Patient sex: M
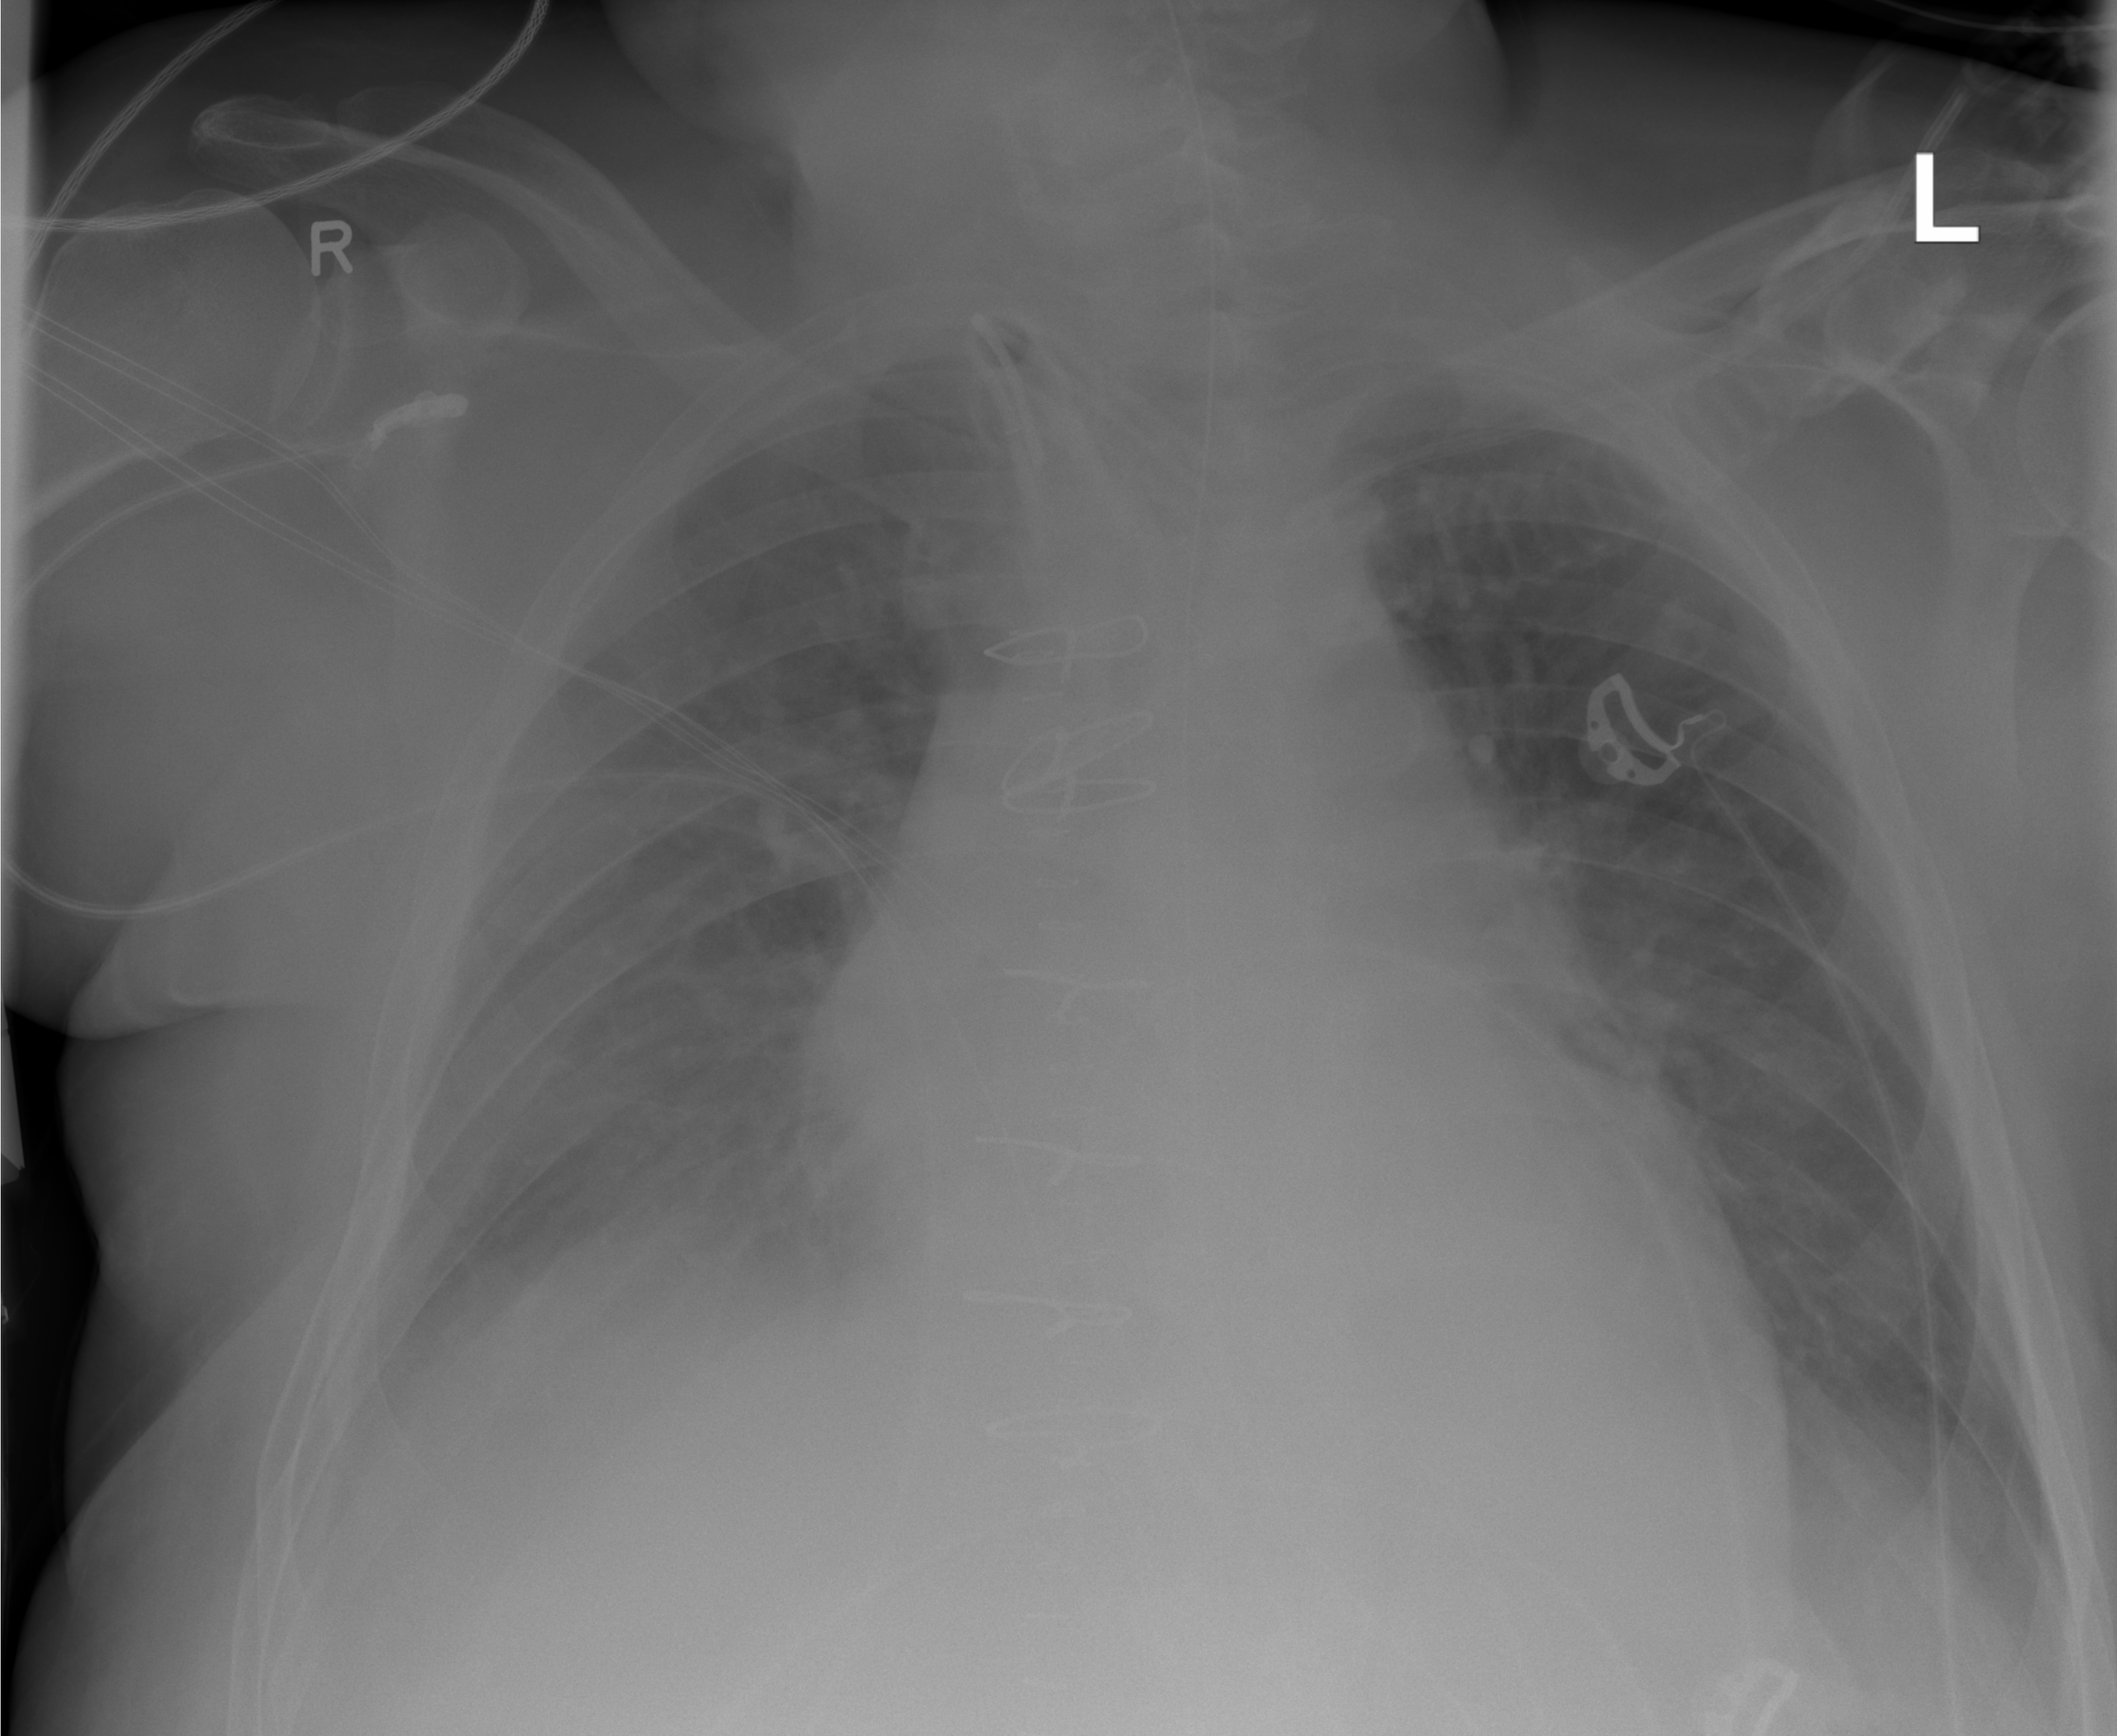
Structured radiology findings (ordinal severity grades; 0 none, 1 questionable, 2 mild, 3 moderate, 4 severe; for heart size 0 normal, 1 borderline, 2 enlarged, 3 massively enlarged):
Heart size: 2
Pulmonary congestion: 2
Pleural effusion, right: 2
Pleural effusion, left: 1
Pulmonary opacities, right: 0
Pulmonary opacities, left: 0
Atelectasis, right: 1
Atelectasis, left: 1